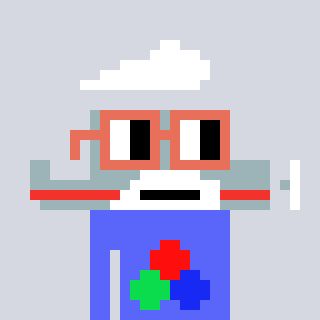
a pixel art character with square orange glasses, a plane-shaped head and a purple-colored body on a cool background